Current action and preconditions to check: trajectory_clear

Your task: For each precondition in the list above, predict whether it will hold at this action.

Consider the current scene as observed from the mobile robot's camera, and analyze the predicted future states of all dynamic agents (e.g., people, animals, vehicles, or any moving entities) within the NEXT SECOND.

IMPORTANT: Only answer "very likely" if you are absolutely certain—based on strong, clear evidence—that a dynamic agent will violate the precondition in the predicted future state. Do NOT answer "very likely" for unlikely, ambiguous, or low-probability risks.

Ask yourself for each precondition: Is there a high probability, with clear and convincing evidence, that the predicted future states of any dynamic agent will interfere with the predicted future state of the currently executing action within the NEXT SECOND, causing that precondition to fail?

Assess the risk level based on these predictions. Use "likely" or "very likely" if motions create a clear risk of interference.

Use "neutral" or "improbable" if agents are nearby but their predicted paths are clearly diverging or non-conflicting.

Failure Risk Categories: "very improbable", "improbable", "neutral", "likely", "very likely"

Answer Format: Output ONLY the probability_of_failure value from these categories: "very improbable", "improbable", "neutral", "likely", "very likely"

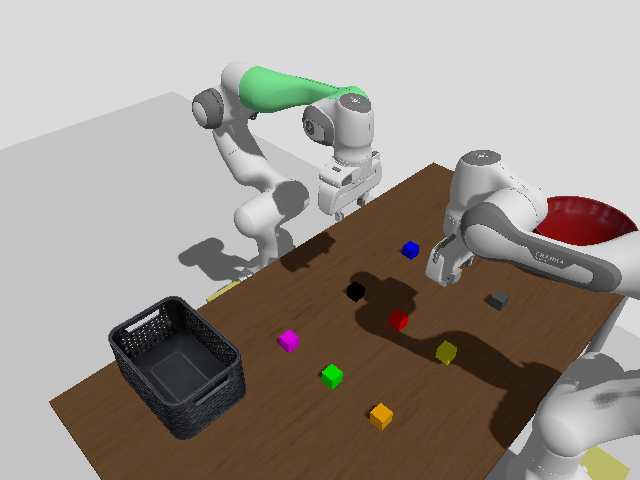

Answer: neutral